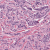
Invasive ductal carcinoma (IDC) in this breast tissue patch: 1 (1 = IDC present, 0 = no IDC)